Question: Lately, I have been trying to install the 'pecl memcache' PHP extension on OSX Catalina with 'brew memcached' installed and I'm getting the following error every time I try the install process:
'''
configure: error: memcache support requires ZLIB. Use --with-zlib-dir=<DIR> to specify prefix where ZLIB include and library are located
'''
I have tried with 'pecl install memcache' and with 'pecl install --configureoptions='with-zlib-dir="path"' memcache' to no avail. It always gets the same point and it fails.

From what I have reviewed on different topics regarding the installation of the package the issue seems to be with the '-D' option in the 'pecl install' command, because when I do a manual install from the source code passing the argument '--with-zlib-dir=/usr/local/Cellar/zlib/1.2.11' to the './configure' command it works like a charm and installs the package but is now not listed in 'pecl list' installed packages and as so it cannot be uninstalled.
The issue is I need 'pecl' to manage the installation of the package to be able to uninstall it any time when the environment changes from project to protect.
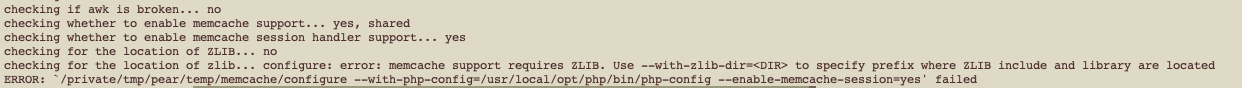
Answer: A quick fix for this (found via <URL> is to use the PHP_ZLIB_DIR variable instead of --with-zlib-dir.
i.e. 'PHP_ZLIB_DIR=/usr/local/Cellar/zlib/1.2.11 pecl install memcache'
I've struggled with the -D option before as well - near as I can tell it's completely broken.